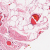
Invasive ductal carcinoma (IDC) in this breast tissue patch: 0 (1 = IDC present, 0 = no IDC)